Thermal image captured with a DJI ZH20N camera.
Image size: 640x512
Focal length: 44.5 mm (35 mm equivalent: 196.0 mm)
Field of view: 10.5 deg
Object distance: 5.0 m
Emissivity: 0.95
Relative humidity: 50 %
Reflected temperature: 25.0 C
Ambient temperature: 25.0 C
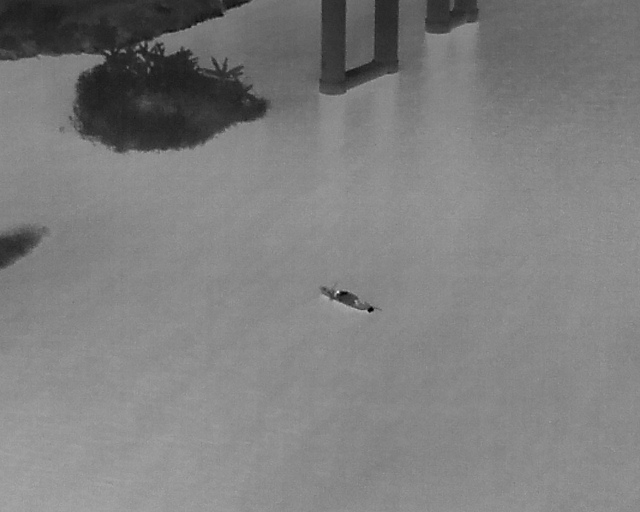